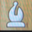
Piece: wB